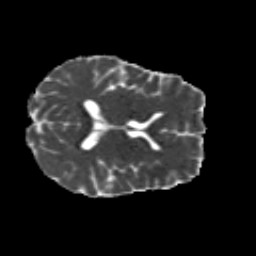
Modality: MD
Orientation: axial
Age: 21
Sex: male
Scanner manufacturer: siemens
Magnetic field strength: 3 T
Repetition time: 8.8 s
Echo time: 0.085 s